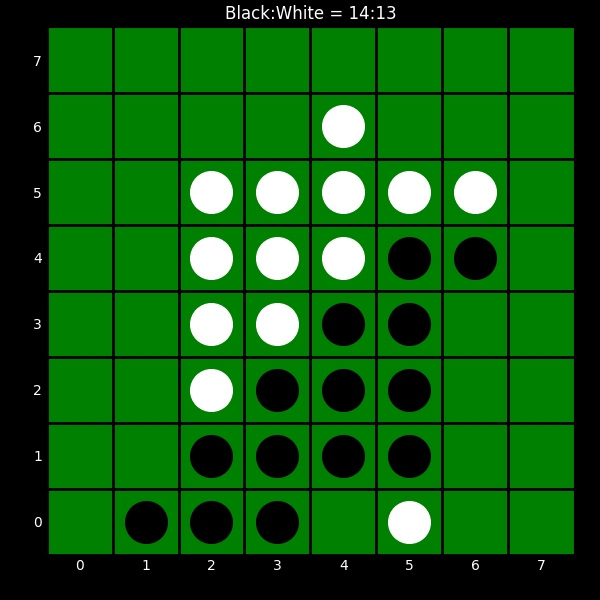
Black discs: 14
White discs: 13